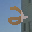
Label: 2